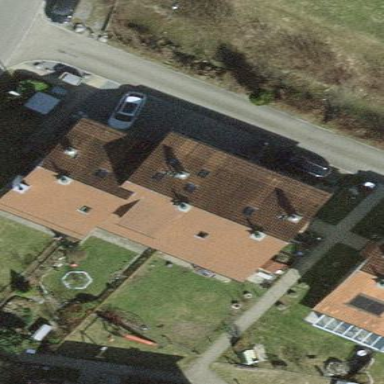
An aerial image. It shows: Terrace building.